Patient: sex M, age 54
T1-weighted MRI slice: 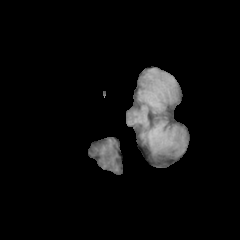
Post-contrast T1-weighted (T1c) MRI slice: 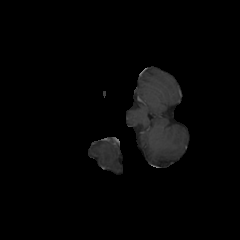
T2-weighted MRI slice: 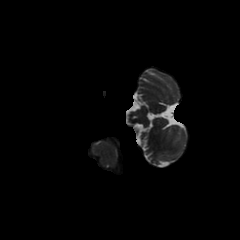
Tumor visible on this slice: no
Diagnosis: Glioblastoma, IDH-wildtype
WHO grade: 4